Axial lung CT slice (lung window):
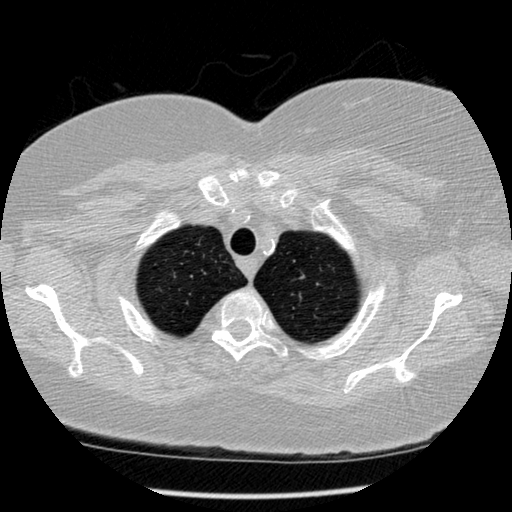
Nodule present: no